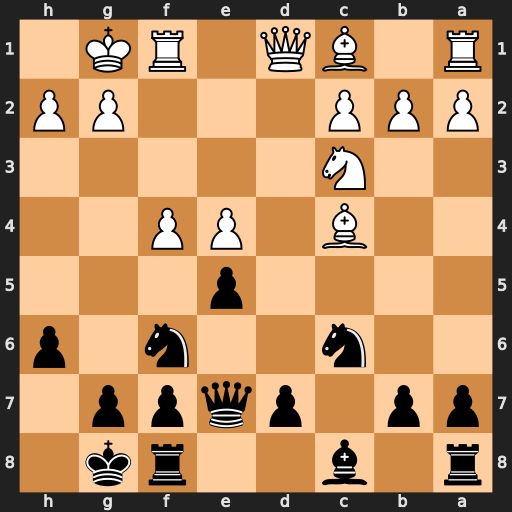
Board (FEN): r1b2rk1/pp1pqpp1/2n2n1p/4p3/2B1PP2/2N5/PPP3PP/R1BQ1RK1
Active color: b
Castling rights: -
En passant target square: -
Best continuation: Qc5+ Kh1 Qxc4